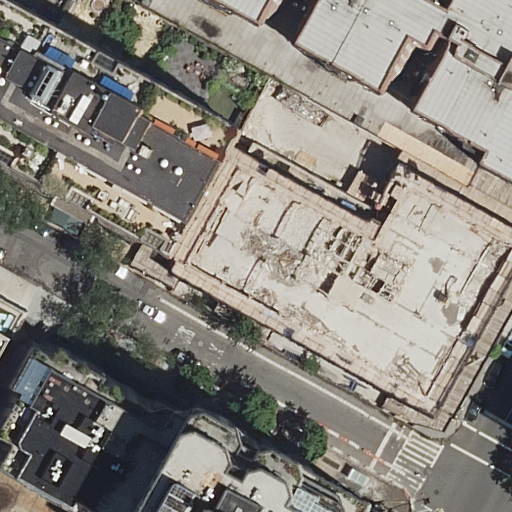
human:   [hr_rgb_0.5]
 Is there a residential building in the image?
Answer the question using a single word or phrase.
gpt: yes

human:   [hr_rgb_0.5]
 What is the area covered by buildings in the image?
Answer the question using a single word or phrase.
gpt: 2112m2

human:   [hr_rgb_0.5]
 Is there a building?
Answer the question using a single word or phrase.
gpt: yes

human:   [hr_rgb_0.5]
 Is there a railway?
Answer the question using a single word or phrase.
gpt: no

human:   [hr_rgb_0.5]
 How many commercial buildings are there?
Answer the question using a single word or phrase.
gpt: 0

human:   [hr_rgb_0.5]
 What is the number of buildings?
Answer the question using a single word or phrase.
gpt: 5

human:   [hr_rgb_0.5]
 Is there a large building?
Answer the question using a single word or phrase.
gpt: yes

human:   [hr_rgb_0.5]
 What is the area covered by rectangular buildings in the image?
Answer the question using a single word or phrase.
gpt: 524m2

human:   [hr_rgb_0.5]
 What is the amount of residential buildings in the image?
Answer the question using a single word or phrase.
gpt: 5

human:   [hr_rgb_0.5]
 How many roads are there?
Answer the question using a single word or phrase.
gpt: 4

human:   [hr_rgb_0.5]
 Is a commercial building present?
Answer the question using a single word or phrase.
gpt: no

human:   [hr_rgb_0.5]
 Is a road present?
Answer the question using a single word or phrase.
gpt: yes

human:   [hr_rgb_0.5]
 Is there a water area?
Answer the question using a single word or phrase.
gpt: no

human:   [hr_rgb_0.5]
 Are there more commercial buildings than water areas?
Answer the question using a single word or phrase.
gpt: no

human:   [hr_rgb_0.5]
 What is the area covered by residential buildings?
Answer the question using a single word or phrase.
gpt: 2112m2

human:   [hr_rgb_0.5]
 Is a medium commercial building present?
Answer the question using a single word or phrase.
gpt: no

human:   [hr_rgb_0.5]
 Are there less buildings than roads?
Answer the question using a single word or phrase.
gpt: no

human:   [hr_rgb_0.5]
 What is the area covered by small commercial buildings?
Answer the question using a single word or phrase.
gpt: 0m2

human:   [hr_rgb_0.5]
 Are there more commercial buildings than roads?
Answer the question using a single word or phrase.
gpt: no

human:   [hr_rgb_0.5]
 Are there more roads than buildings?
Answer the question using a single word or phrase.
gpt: no

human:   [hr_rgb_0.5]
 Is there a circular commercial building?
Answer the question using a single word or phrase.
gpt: no

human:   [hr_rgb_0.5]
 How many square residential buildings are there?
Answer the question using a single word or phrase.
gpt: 0

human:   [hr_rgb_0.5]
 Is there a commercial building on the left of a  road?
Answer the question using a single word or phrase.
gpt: no

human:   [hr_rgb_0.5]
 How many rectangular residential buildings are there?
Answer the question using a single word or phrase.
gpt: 4

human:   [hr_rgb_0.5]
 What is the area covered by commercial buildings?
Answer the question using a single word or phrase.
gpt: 0m2

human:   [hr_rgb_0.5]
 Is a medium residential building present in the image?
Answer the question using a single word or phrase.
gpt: no

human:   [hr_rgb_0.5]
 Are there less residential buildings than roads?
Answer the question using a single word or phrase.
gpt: no

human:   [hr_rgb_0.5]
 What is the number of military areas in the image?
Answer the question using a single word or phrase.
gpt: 0

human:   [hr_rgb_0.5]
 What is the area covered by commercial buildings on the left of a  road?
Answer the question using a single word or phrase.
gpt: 0m2

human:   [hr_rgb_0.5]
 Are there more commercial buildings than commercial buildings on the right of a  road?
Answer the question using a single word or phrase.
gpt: no

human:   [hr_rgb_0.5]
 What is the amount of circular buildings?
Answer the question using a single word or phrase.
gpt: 0

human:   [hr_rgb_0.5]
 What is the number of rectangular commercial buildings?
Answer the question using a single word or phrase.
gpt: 0

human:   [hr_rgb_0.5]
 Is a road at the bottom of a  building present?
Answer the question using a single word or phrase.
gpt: yes

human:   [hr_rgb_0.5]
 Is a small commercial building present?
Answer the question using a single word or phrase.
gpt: no

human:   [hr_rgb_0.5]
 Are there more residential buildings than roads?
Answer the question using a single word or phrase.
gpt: yes

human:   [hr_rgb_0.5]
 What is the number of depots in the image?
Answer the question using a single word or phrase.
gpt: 0

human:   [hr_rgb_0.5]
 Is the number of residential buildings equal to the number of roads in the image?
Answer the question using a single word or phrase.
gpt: no

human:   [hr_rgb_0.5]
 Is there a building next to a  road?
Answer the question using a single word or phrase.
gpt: yes

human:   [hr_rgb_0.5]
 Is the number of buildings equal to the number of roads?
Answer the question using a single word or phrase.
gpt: no

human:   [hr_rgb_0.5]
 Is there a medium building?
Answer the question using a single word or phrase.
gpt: no

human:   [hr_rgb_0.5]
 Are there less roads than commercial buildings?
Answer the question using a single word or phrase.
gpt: no

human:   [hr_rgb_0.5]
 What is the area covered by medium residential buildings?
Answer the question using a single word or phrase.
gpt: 0m2

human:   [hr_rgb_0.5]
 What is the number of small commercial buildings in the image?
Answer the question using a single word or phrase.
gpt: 0

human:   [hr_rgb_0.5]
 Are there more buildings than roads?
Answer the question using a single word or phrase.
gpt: yes

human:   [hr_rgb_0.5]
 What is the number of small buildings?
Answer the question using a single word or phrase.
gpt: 3

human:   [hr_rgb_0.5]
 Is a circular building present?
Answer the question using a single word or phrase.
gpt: no

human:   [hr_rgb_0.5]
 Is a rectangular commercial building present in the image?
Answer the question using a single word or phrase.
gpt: no

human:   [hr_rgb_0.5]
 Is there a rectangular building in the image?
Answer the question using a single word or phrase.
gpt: yes

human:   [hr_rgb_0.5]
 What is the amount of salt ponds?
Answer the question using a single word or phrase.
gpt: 0

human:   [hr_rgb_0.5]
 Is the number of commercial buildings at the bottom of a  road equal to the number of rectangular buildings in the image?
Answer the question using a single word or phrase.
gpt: no

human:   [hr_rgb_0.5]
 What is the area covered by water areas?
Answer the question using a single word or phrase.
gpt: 0m2

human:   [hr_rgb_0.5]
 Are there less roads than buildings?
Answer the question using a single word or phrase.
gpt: yes

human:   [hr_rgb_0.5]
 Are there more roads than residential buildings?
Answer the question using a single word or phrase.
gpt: no

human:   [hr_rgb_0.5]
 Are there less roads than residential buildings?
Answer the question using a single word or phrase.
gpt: yes

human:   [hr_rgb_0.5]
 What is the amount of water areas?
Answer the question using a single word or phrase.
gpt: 0

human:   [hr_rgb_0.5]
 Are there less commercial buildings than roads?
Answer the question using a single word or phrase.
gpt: yes

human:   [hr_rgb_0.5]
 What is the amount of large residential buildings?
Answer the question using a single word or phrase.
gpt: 2

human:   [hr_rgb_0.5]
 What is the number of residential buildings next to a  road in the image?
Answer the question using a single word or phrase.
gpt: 5

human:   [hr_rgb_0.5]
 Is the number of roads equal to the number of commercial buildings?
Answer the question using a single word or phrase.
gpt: no

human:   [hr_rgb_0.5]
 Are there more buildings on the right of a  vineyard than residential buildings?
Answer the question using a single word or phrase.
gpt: no

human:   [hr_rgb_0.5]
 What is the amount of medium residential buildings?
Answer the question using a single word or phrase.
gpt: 0

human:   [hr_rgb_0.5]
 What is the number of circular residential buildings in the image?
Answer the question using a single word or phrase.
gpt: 0

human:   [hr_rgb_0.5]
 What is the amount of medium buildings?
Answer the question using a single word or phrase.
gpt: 0

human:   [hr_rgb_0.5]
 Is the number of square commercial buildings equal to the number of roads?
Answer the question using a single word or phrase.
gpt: no